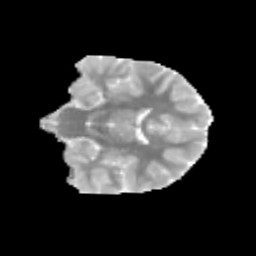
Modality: MD
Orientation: coronal
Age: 12
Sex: male
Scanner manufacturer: siemens
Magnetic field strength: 3 T
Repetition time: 3.8 s
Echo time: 0.07 s